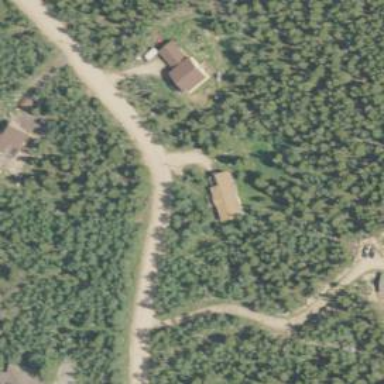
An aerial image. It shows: Driveway leading to service road.